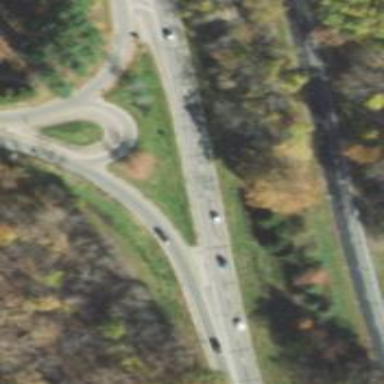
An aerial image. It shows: Trunk link highway.